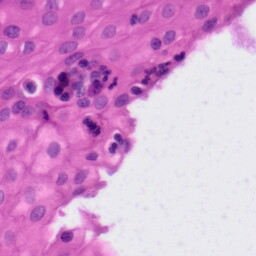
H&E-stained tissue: Tonsil